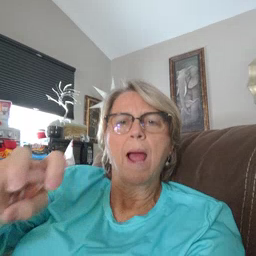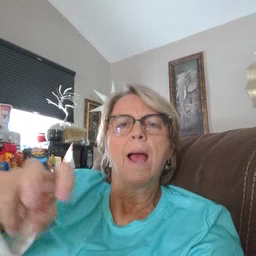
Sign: ride